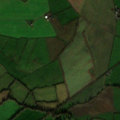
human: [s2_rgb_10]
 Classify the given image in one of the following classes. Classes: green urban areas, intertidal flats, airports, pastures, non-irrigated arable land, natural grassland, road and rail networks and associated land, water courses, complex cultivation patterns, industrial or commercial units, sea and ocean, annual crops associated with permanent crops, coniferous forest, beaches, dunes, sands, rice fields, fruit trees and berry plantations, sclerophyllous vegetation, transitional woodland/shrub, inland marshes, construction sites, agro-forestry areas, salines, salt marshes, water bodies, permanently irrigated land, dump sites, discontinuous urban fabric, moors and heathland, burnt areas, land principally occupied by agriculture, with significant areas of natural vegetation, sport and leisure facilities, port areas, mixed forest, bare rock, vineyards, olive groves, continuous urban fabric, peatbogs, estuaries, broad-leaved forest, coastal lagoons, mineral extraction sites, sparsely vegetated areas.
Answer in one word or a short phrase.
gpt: non-irrigated arable land, pastures, complex cultivation patterns